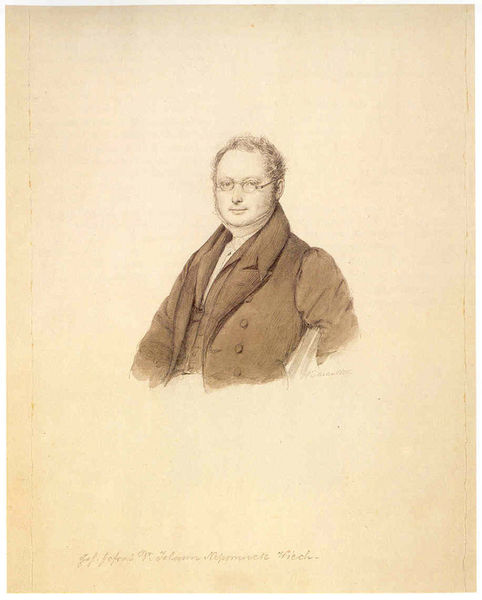
Titel: Brustbildnis Dr. Johann Albert Wich
Künstler: Franz Xaver Winterhalter
Standort: Karlsruhe
Institution: Staatliche Kunsthalle Karlsruhe
Schlagwörter: white, arm, black, collar, face, formal, hair, nose, old, painting, portrait, sitting, picture, brown, man, ear, head, german, eyes, male, suit, drawing, paper, bust, austria, chin, coat, mouth, buttons, glasses, sketch, glass, jacket, writing, smile, arms, music, neck, vest, front, art, bald, eye, book, waistcoat, stare, staring, forehead, page, shirt, body, button, spectacles, sepia, boring, thin, fat, brows, curly, portraiture, name, half, biedermeier, composer, cravatte, cursive, trench coat, kk, no arm, bland, headshot, hald, button-down, schubert, morning coat, man in glasses, man wearing glasses, frock coat, glases, pade